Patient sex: M
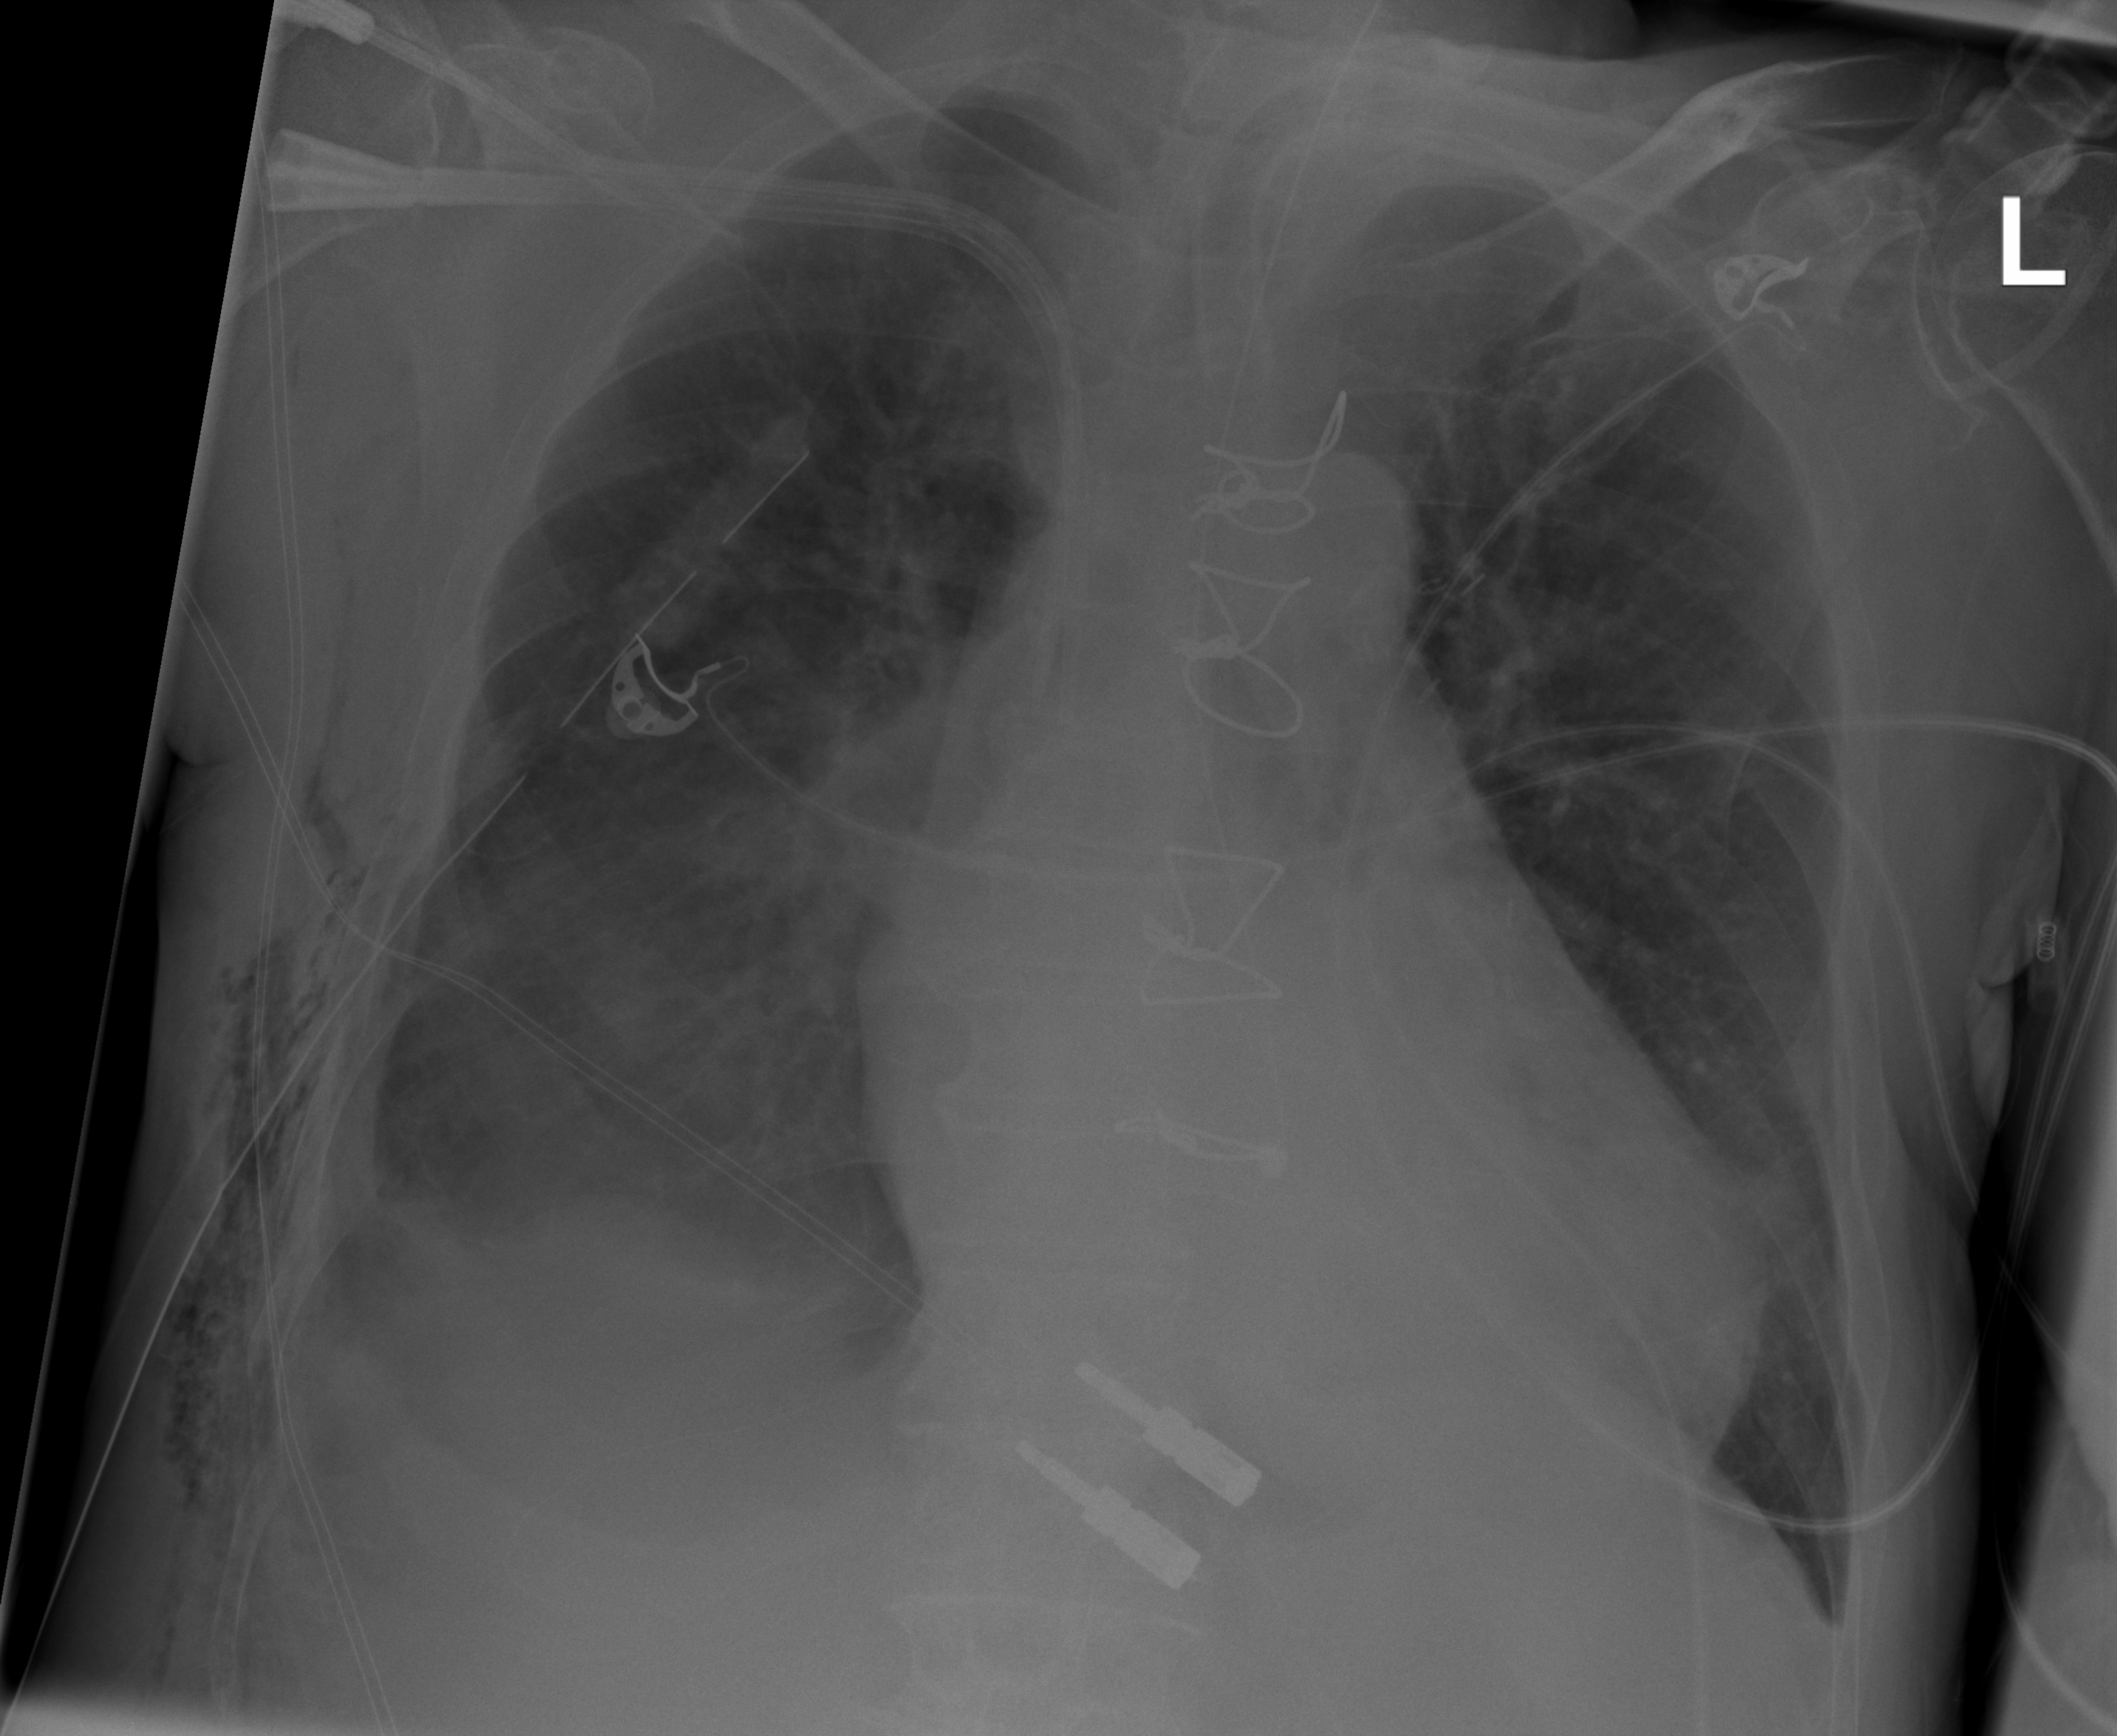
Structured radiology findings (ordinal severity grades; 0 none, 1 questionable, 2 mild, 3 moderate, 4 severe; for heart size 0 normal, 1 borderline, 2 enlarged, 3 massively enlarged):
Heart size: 2
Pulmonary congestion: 0
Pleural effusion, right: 2
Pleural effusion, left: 0
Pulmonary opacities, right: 1
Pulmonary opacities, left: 0
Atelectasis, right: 2
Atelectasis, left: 0